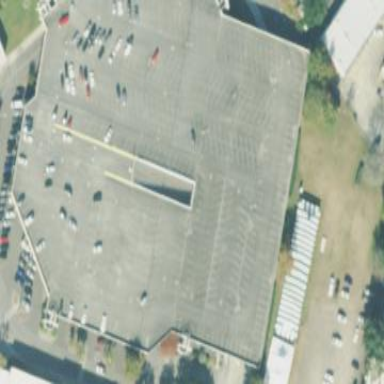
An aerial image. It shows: Multi-storey parking building.